Question: I am having difficulty in aligning Swing elements flow below each other. Using 'GridLayout' does not help me because it divides screen to rows which have equal sizes. I need to put one component to each row and the next component should be in very bottom of the last component.

Mi problem is that if the choices of the question are more than one line, this layout squeeze them to the rows and there is a huge gap between picture and question "3+3?"
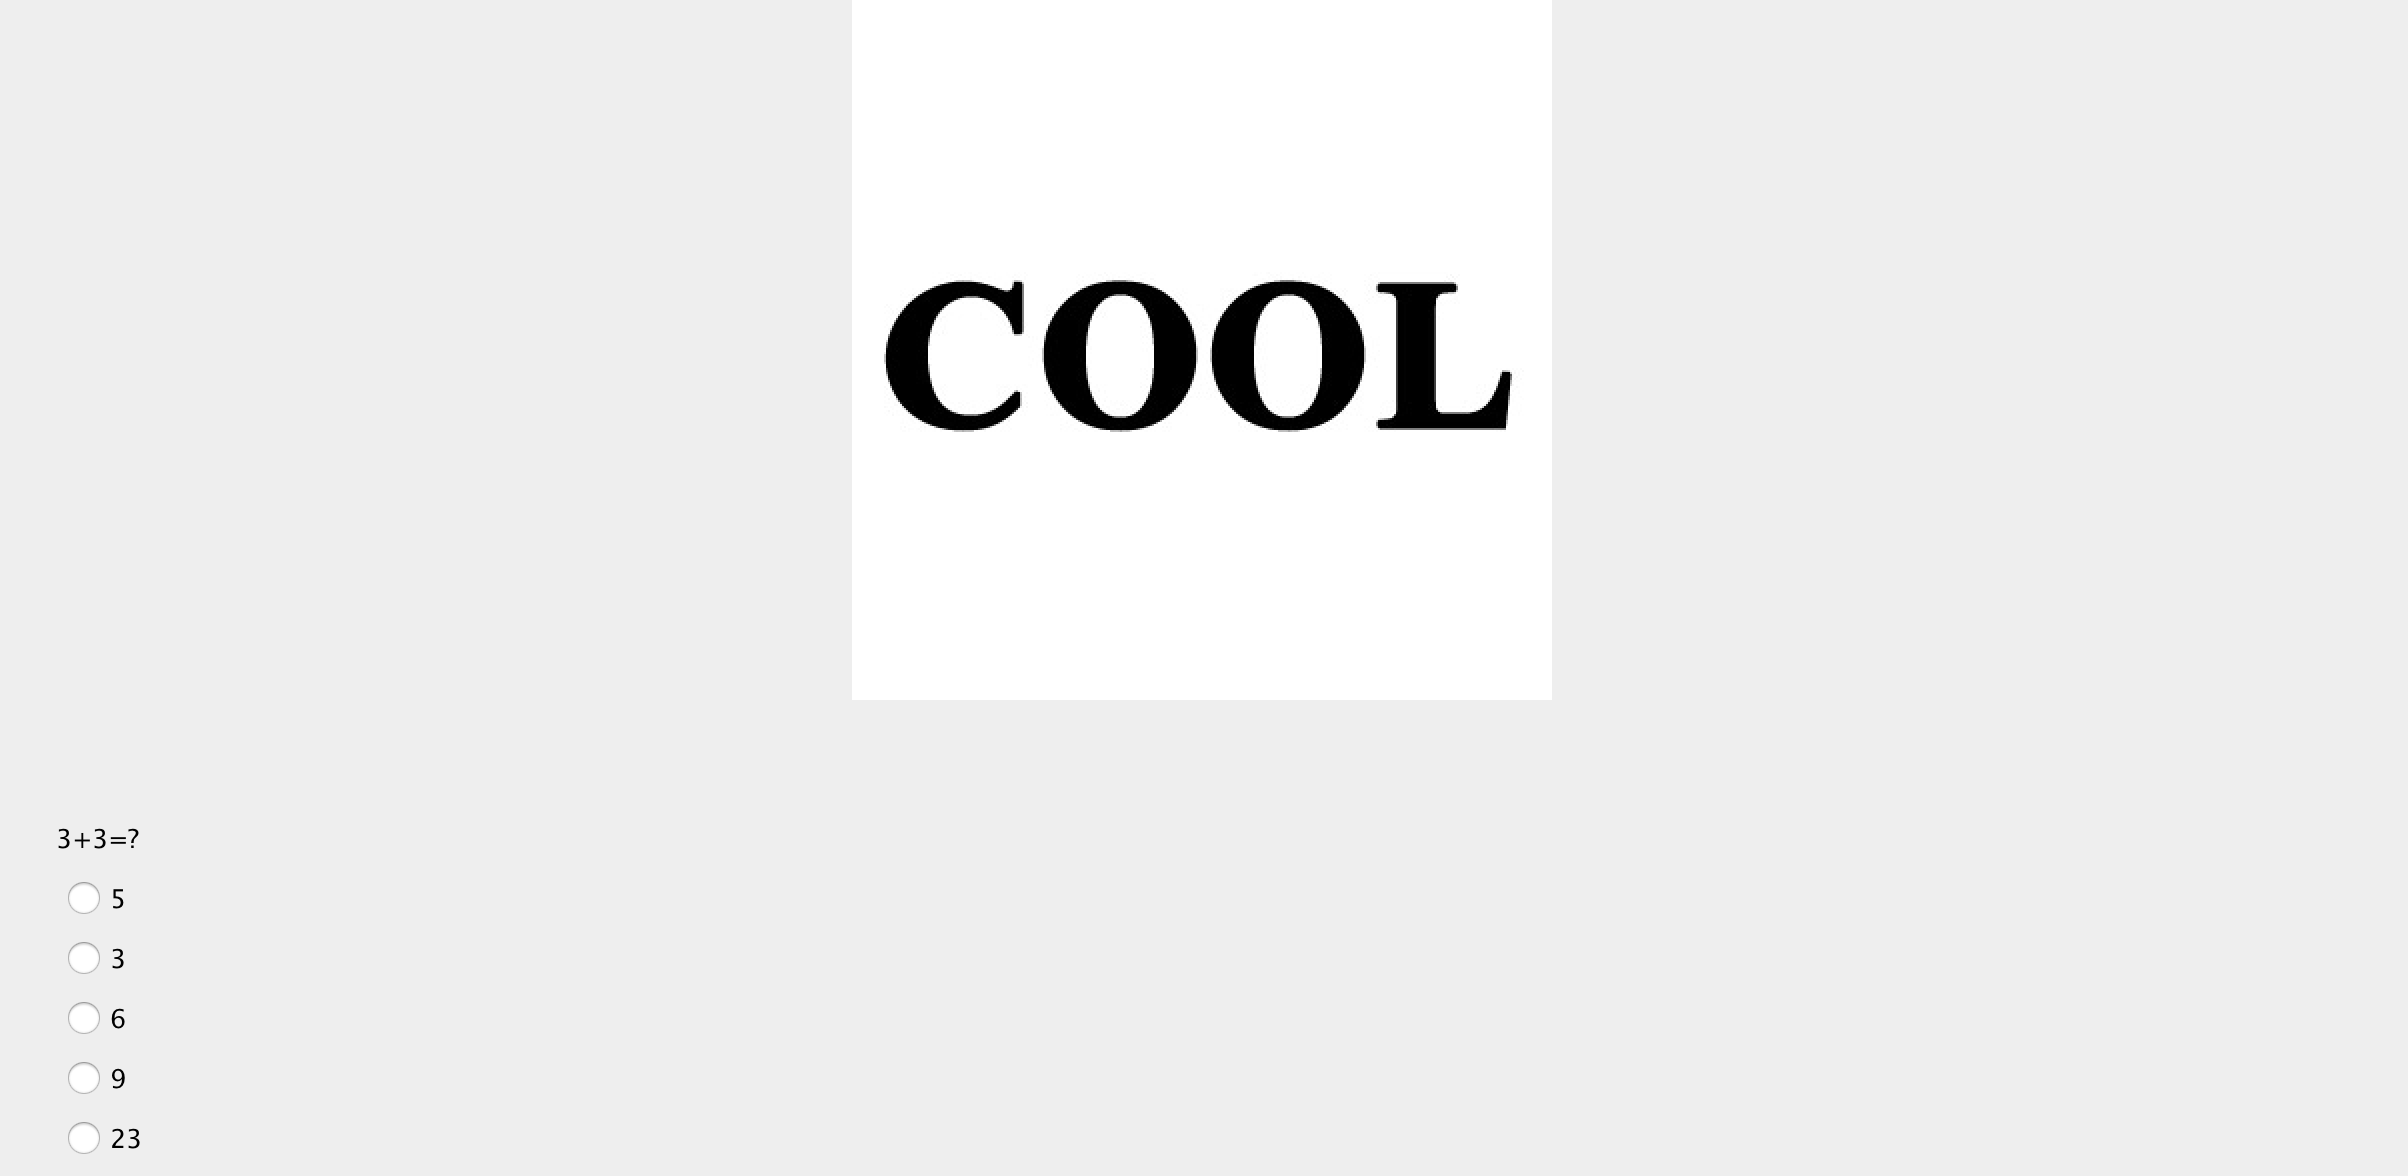
Answer: You can use 'GridBagLayout' for this. It is very easy to use. Here is a sample implementation.
<URL>
'''
import java.awt.GridBagConstraints;
import java.awt.GridBagLayout;
import javax.swing.ImageIcon;
import javax.swing.JFrame;
import javax.swing.JLabel;
import javax.swing.JPanel;
import javax.swing.JRadioButton;
class MyFrame extends JFrame {
public MyFrame() {
JPanel panel = new JPanel(new GridBagLayout());
JLabel image = new JLabel();
image.setIcon(new ImageIcon(getClass().getResource("/image.png")));
JLabel question = new JLabel("3 + 3 = ?");
JRadioButton rb1 = new JRadioButton("5");
JRadioButton rb2 = new JRadioButton("3");
JRadioButton rb3 = new JRadioButton("6");
JRadioButton rb4 = new JRadioButton("9");
JRadioButton rb5 = new JRadioButton("23");
GridBagConstraints c = new GridBagConstraints();
c.gridx = 0;//set the x location of the grid for the next component
c.gridy = 0;//set the y location of the grid for the next component
panel.add(image,c);
c.gridy = 1;//change the y location
c.anchor=GridBagConstraints.WEST;//left align components after this point
panel.add(question,c);
c.gridy = 2;//change the y location
panel.add(rb1,c);
c.gridy = 3;//change the y location
panel.add(rb2,c);
c.gridy = 4;//change the y location
panel.add(rb3,c);
c.gridy = 5;//change the y location
panel.add(rb4,c);
c.gridy =6;//change the y location
panel.add(rb5,c);
this.getContentPane().add(panel);
this.setDefaultCloseOperation(EXIT_ON_CLOSE);
this.pack();
}
public static void main(String[] args) {
MyFrame myFrame = new MyFrame();
myFrame.setVisible(true);
}
}
'''
References: <URL>